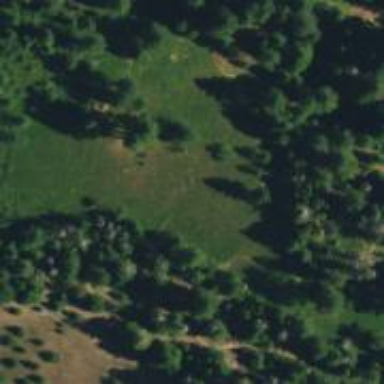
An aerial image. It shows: Meadow covered with lush grassland vegetation.